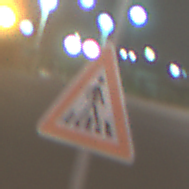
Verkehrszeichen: FussgaengerueberwegLinks
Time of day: Night
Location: Outdoor (Urban)
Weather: PartlyCloudy
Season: NotSpecified
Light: Artificial